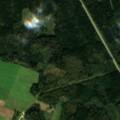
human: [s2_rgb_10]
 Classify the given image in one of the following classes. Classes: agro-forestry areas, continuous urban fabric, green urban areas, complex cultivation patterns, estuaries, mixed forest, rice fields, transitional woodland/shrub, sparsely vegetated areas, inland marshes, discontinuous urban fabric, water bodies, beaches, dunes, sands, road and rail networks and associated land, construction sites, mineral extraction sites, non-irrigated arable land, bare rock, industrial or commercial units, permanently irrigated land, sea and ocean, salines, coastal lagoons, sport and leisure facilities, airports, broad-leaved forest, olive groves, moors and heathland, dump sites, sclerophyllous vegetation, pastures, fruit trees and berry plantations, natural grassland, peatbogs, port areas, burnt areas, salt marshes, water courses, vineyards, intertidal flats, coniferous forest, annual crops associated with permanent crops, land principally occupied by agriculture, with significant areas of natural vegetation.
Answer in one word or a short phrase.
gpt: non-irrigated arable land, land principally occupied by agriculture, with significant areas of natural vegetation, coniferous forest, mixed forest, transitional woodland/shrub